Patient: sex M, age 57
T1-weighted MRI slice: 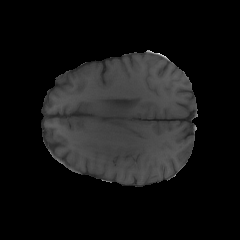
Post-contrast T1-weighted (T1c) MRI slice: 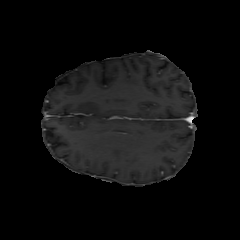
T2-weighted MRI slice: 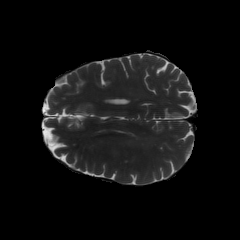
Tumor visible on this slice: yes
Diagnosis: Glioblastoma, IDH-wildtype
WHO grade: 4